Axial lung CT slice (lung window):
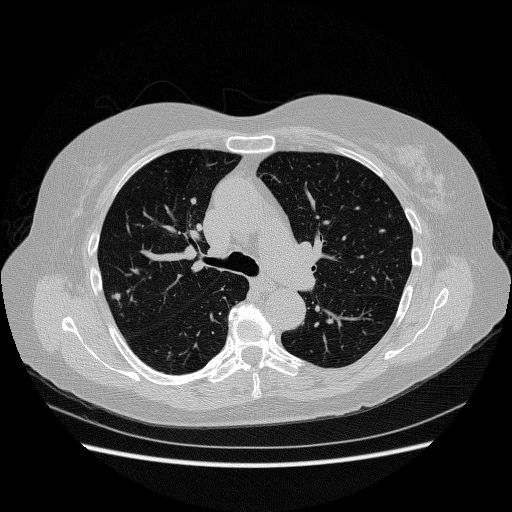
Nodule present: yes
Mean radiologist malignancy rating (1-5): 2